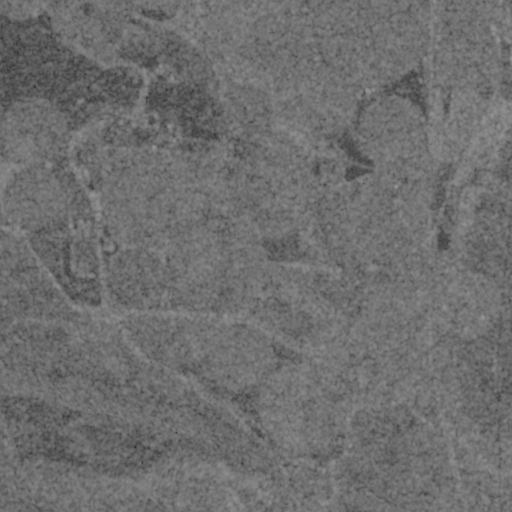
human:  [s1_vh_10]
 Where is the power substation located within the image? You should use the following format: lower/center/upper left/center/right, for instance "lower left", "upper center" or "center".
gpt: The power substation is located in the center right of the image.
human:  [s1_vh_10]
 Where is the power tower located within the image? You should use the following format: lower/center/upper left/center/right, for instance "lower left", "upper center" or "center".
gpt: The power tower is located in the lower right of the image.
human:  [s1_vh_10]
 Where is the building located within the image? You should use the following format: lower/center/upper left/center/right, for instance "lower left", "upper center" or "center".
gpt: There is no building in the image.

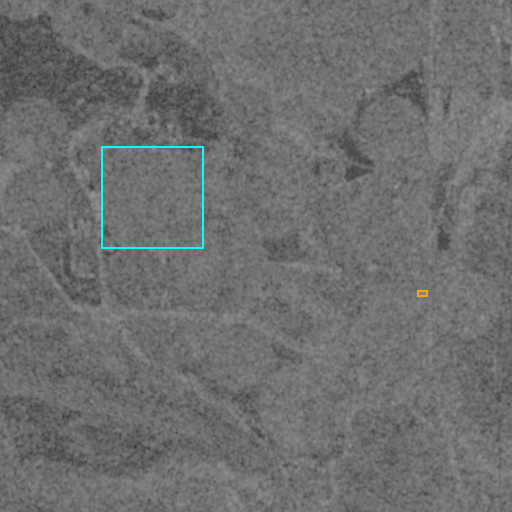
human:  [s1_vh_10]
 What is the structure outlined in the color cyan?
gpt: The structure outlined in cyan is a crop field.
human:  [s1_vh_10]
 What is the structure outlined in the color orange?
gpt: The structure outlined in orange is a power substation.
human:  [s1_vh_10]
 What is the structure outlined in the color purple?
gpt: There is no purple outline.